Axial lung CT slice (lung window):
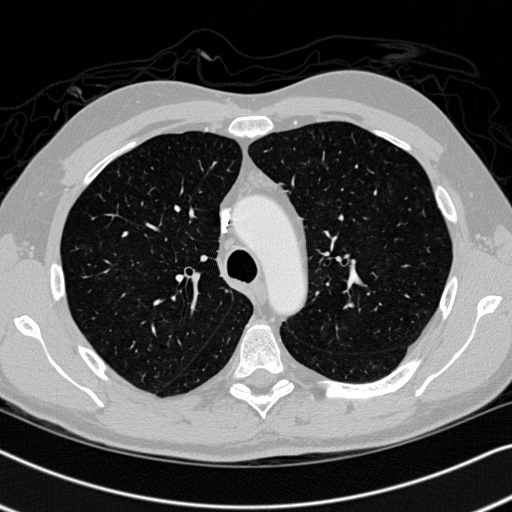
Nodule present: no